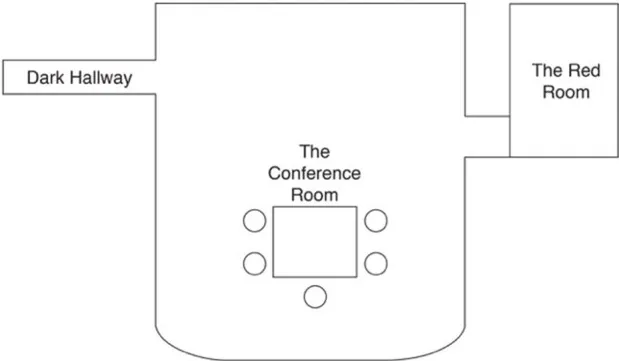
A replication of the patient's drawing of the space inside her mind. The space has a table and chairs where the four alternate personalities the host personality and would sit, interact/play with one another, and discuss who would take control and who would answer question. The Red Room is where #4 locks the other alters if they misbehave and where memories of major trauma are held. The dark hallway only appeared after the patient received ECT.
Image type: chart (chart)